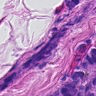
Metastatic tissue present: yes